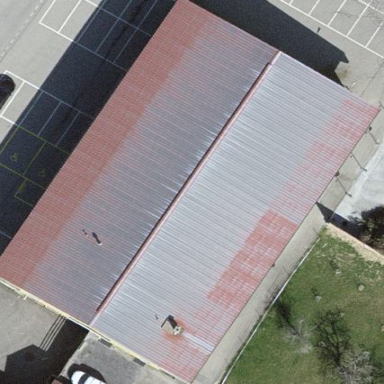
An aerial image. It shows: Community center building.